Interaction volume radius: 5 \u00c5
Interaction volume height: 40 \u00c5
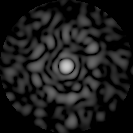
Disorder parameter: 0.8574